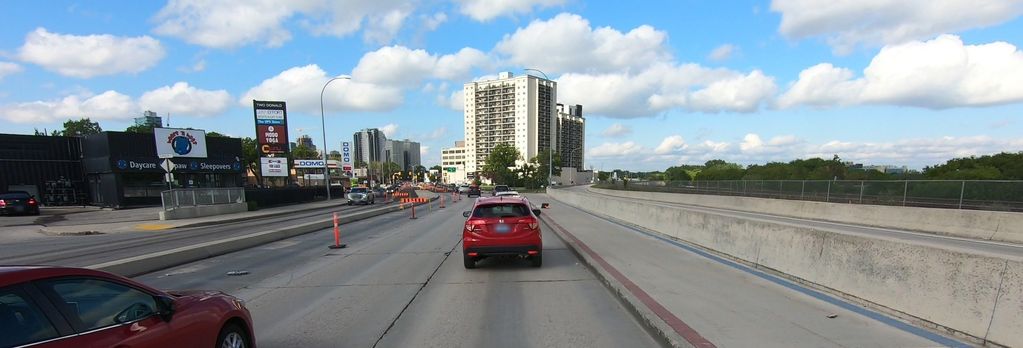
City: winnipeg